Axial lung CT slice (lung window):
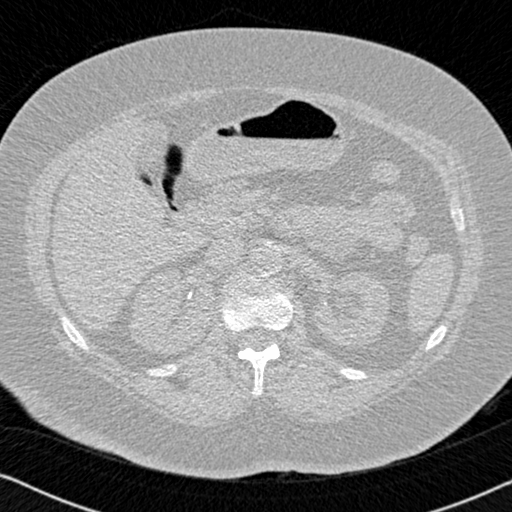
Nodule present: no